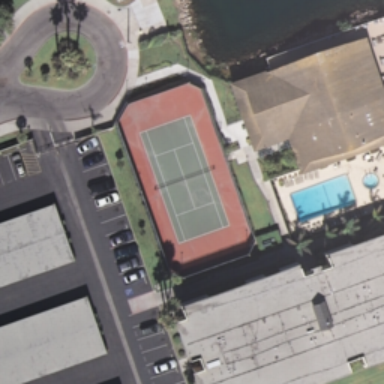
A tennis court with a parking lot and a swimming pool surrounded .